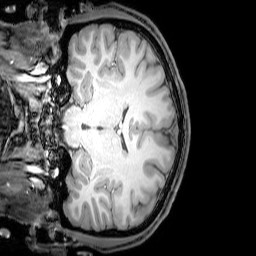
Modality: T1w
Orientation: coronal
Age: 21
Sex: male
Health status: healthy
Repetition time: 0.081 s
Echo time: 0.037 s